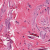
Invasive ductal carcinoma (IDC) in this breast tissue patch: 0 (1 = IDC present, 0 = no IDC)